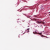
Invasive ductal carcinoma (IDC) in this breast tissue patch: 0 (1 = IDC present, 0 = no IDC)